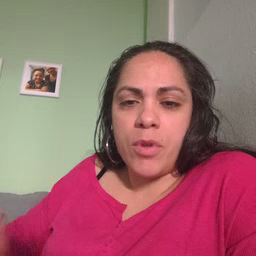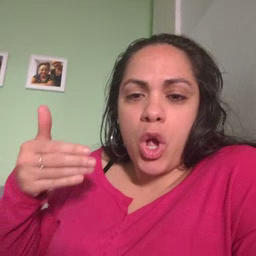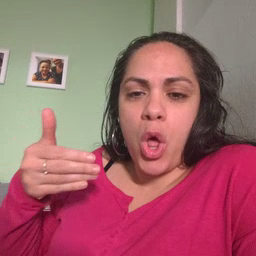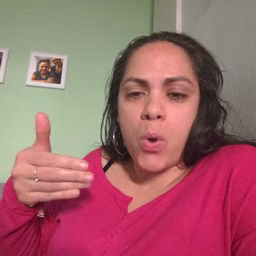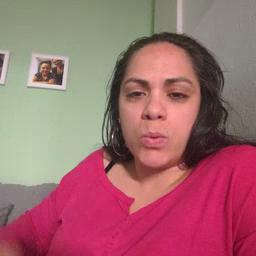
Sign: close